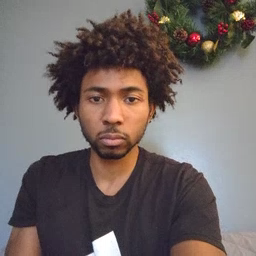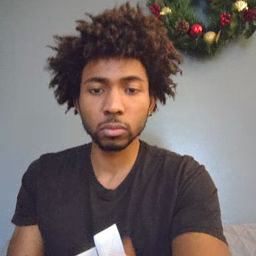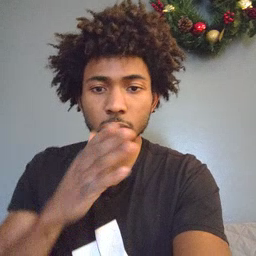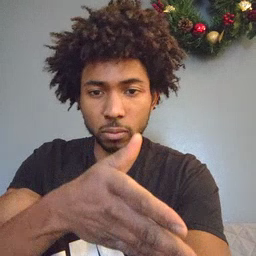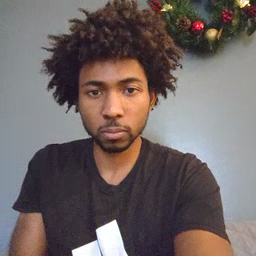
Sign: after